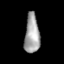
Tissue: lung
Cell type: Myeloid cells
Senescence score: 0.1808
Nuclear area (px): 574
Mean DAPI intensity: 162.307